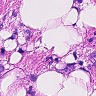
Metastatic tissue present: yes